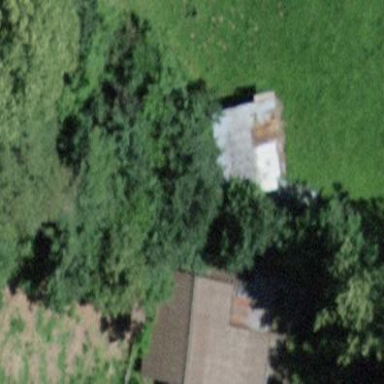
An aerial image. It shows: Rural barn.